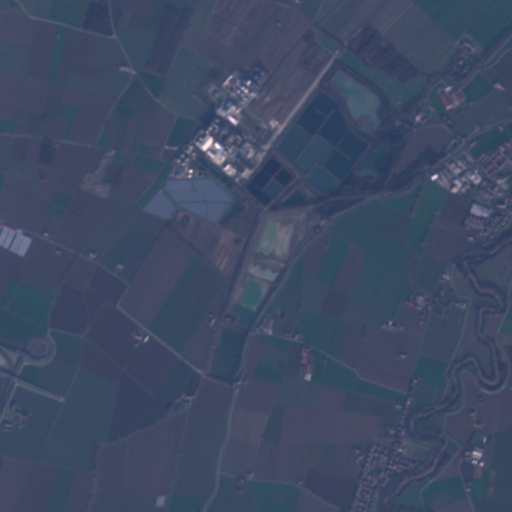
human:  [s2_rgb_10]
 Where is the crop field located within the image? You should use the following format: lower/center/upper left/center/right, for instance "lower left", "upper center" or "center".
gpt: The crop field is located in the upper right of the image.
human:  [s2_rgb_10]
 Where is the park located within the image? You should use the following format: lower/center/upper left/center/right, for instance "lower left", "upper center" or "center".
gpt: The park is located in the lower right of the image.
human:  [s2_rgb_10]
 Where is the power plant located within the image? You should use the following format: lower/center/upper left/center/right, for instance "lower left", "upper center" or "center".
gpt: The power plant is located in the upper center of the image.
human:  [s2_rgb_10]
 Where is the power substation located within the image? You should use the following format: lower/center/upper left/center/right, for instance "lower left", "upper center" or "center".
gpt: The power substation is located in the upper center of the image.
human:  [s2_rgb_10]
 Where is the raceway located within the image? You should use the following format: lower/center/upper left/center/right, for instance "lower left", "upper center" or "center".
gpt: The raceway is located in the upper left of the image.
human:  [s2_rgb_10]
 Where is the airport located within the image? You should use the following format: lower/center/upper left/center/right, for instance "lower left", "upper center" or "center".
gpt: There is no airport in the image.